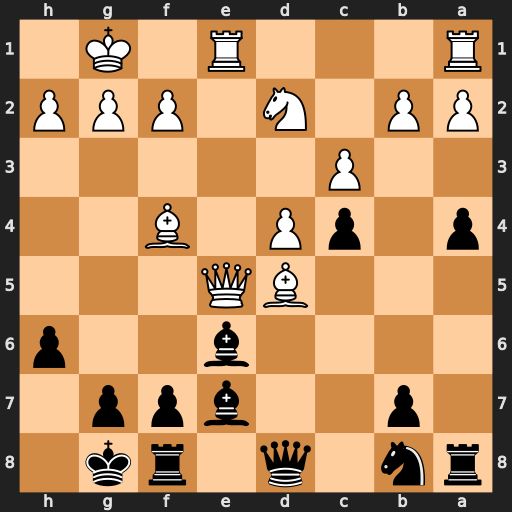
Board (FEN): rn1q1rk1/1p2bpp1/4b2p/3BQ3/p1pP1B2/2P5/PP1N1PPP/R3R1K1
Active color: b
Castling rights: -
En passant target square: -
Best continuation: Bf6 Qxe6 fxe6